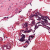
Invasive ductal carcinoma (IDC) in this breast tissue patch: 0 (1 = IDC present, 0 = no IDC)